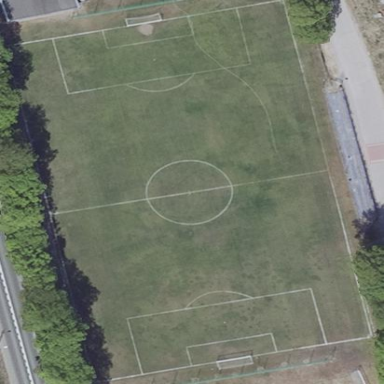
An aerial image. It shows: Soccer pitch for leisure land activities.